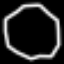
Label: octagon